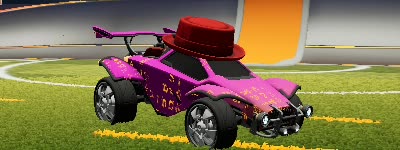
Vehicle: octane